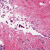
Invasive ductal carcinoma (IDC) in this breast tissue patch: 0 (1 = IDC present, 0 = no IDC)